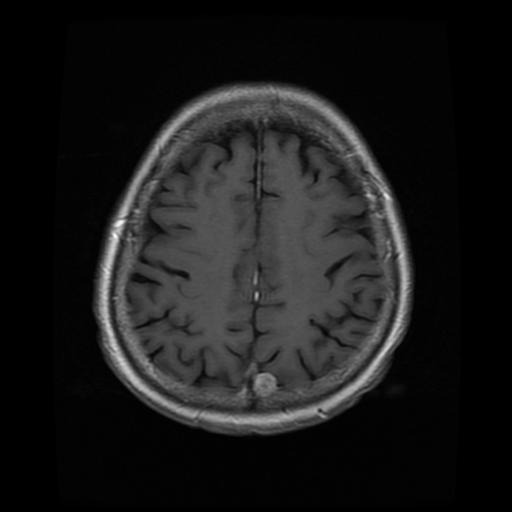
Label: meningioma